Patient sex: M
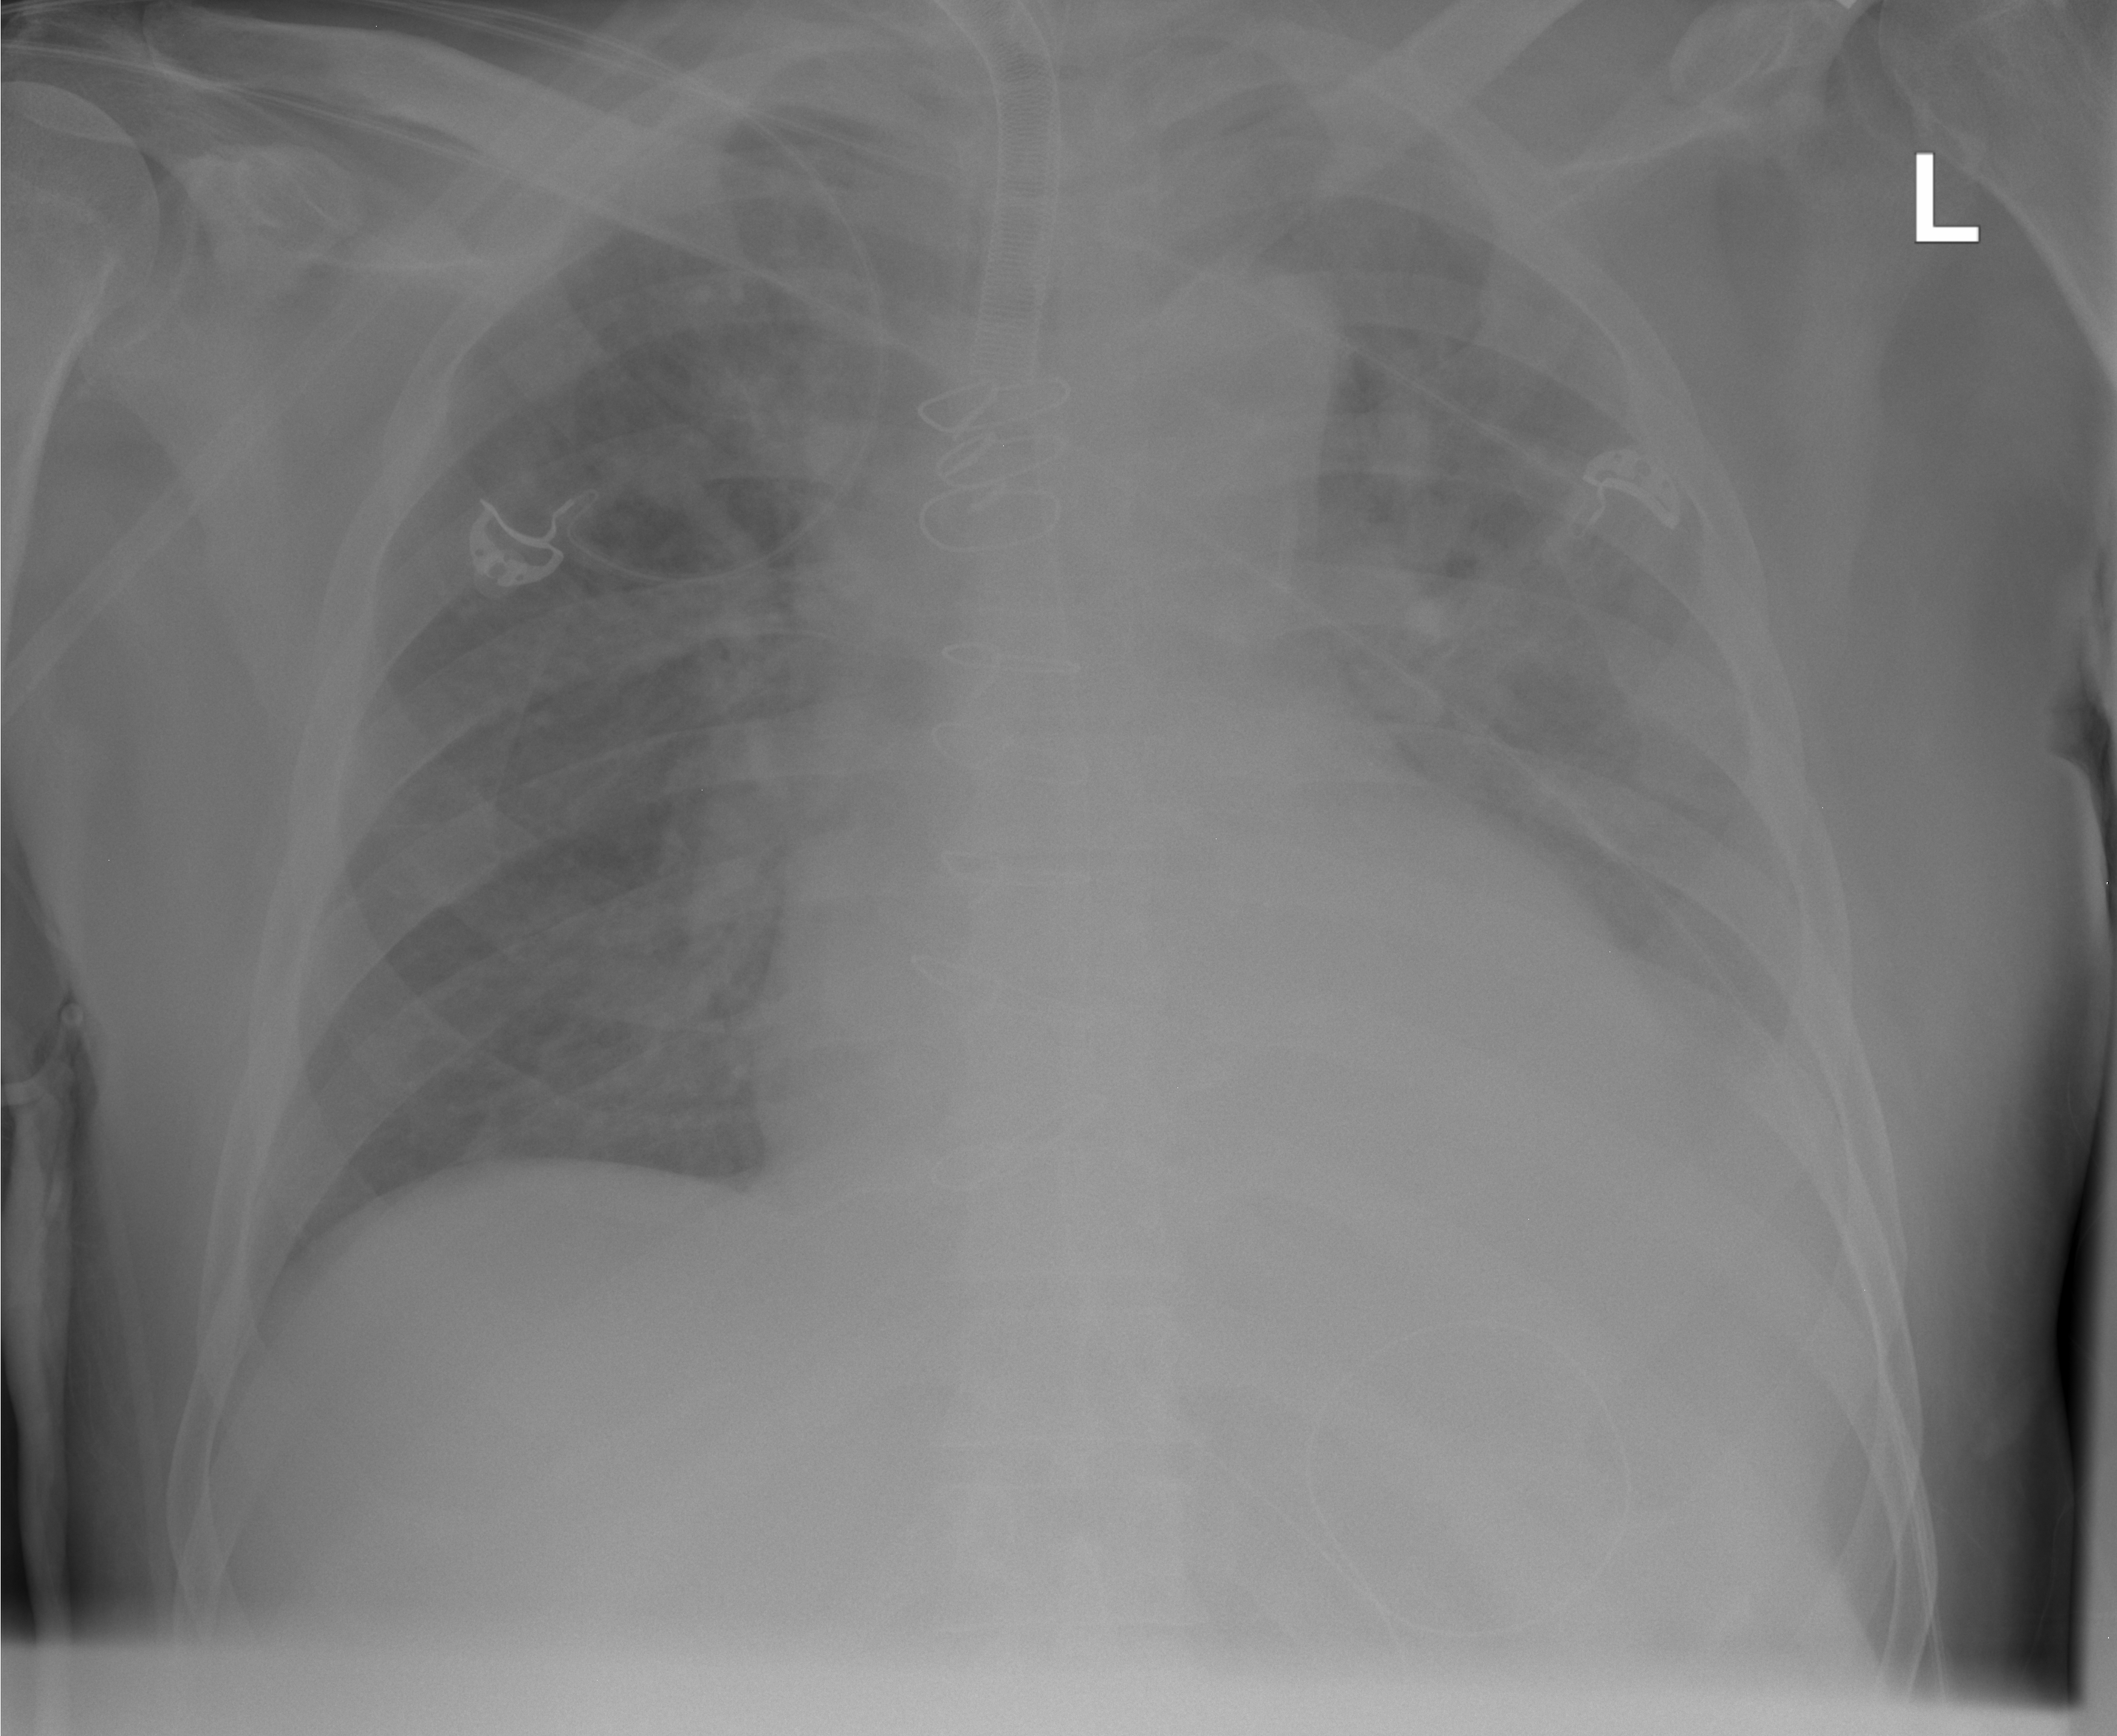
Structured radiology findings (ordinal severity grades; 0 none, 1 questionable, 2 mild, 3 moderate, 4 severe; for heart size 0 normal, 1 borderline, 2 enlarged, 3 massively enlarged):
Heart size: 2
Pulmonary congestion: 2
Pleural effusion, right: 0
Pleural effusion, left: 2
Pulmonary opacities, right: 0
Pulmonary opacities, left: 0
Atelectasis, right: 0
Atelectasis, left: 2